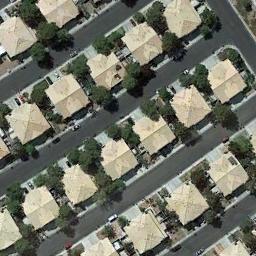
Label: medium_residential